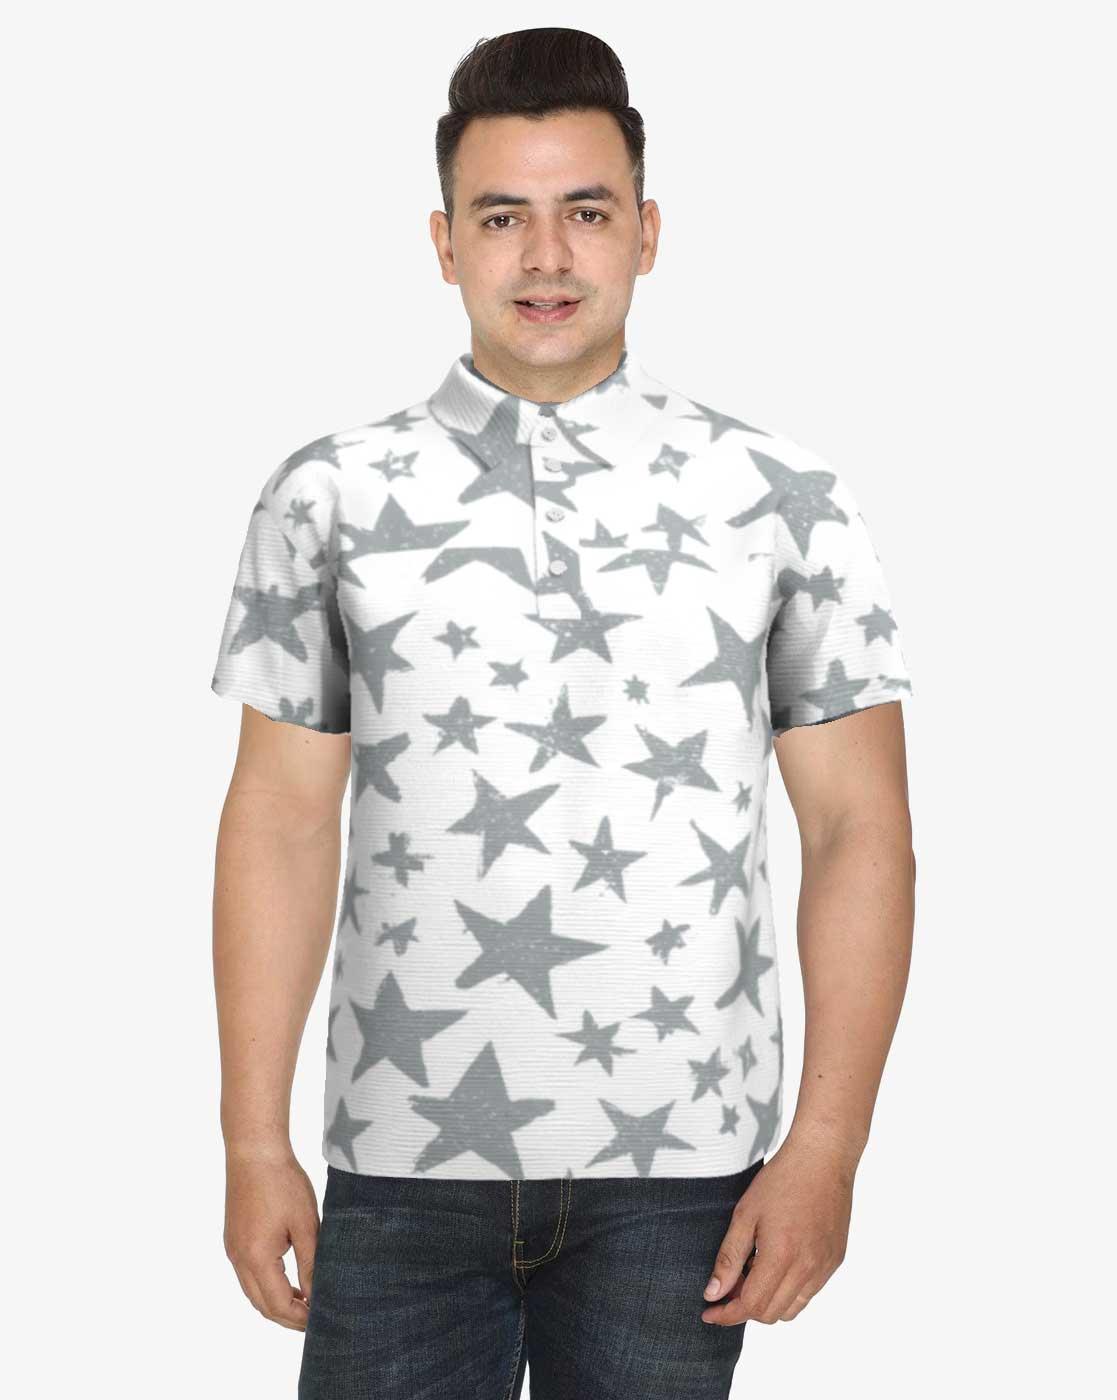
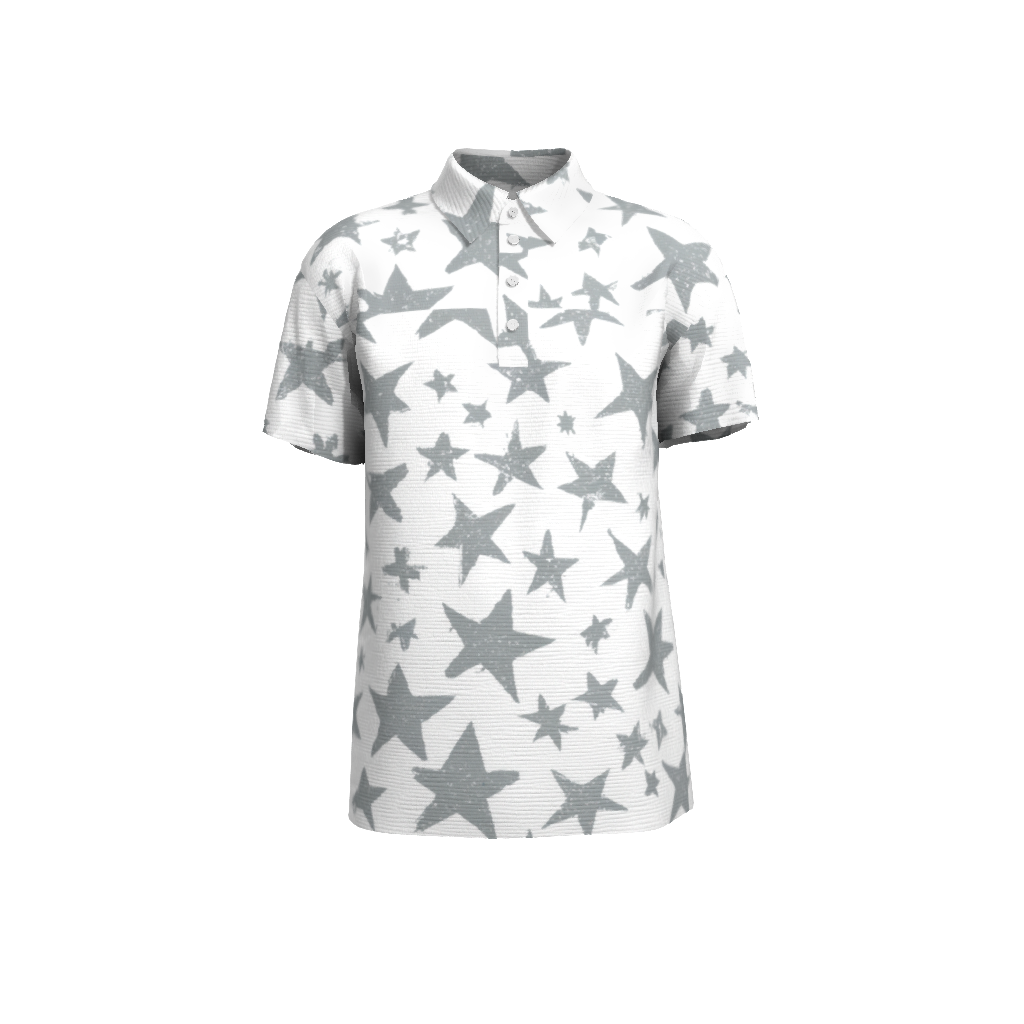
Clothing description: grey star polo shirt